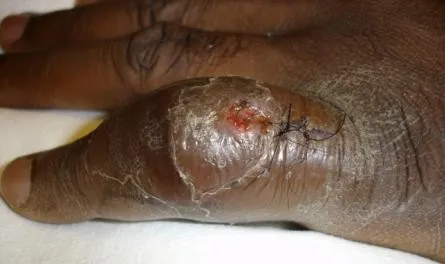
Left fifth digit with marked swelling. Photo taken after biopsy.
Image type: medical_photograph (skin_photograph)